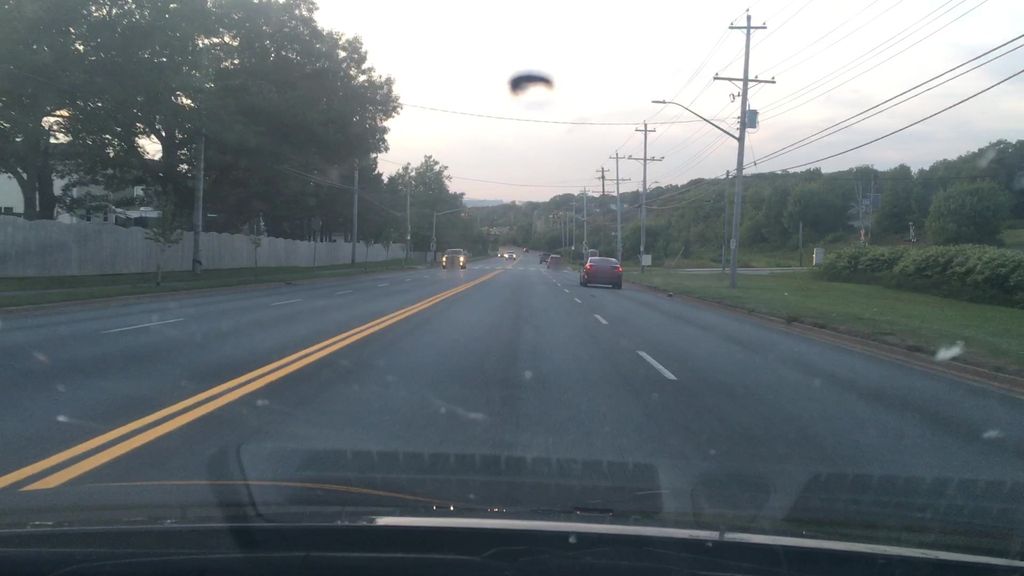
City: halifax